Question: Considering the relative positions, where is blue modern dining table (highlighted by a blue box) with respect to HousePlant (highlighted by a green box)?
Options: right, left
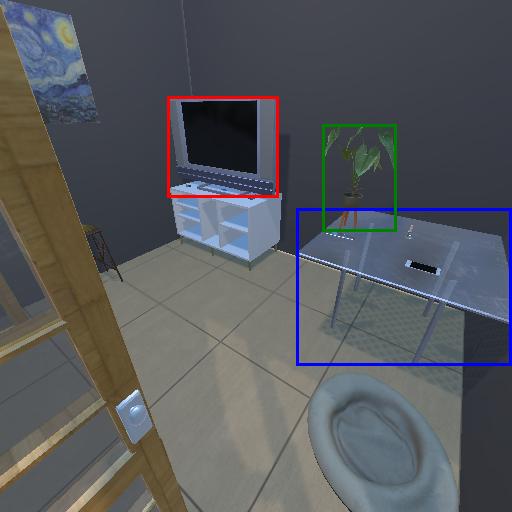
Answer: right